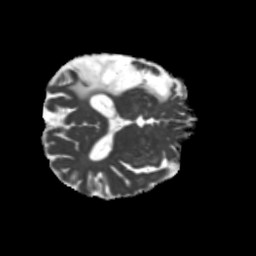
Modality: MD
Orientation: axial
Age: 56
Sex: male
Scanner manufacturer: siemens
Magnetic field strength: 3 T
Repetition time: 5.25 s
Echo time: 0.08 s